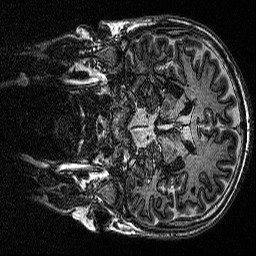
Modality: MP2RAGE
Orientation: coronal
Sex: male
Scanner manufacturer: siemens
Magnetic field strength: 3 T
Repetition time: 5 s
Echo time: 0.00292 s